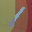
Label: 1